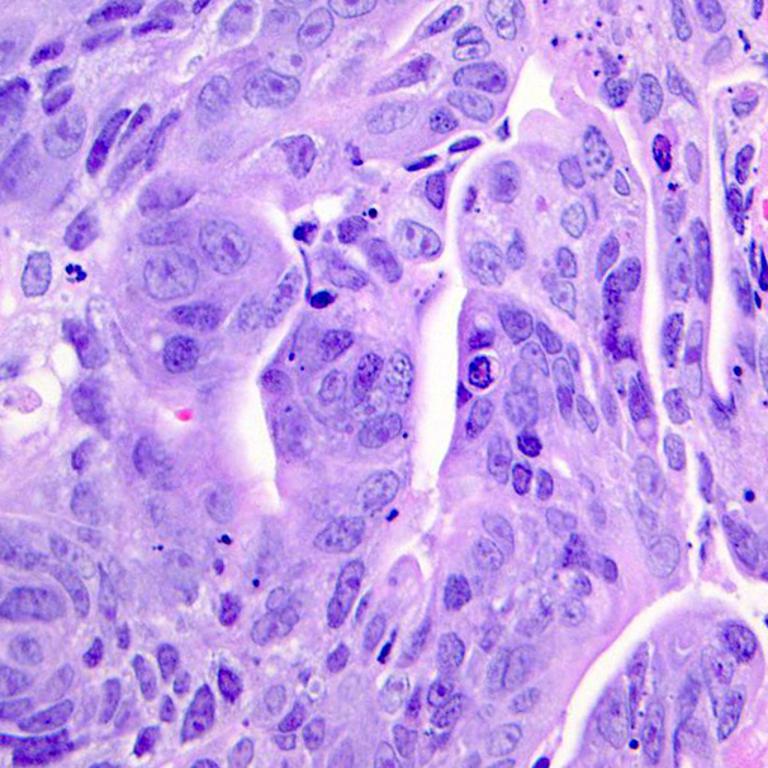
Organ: colon
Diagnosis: adenocarcinomas